Aerial crown-view tile of a tropical tree (Barro Colorado Island, Panama), acquired 20250124:
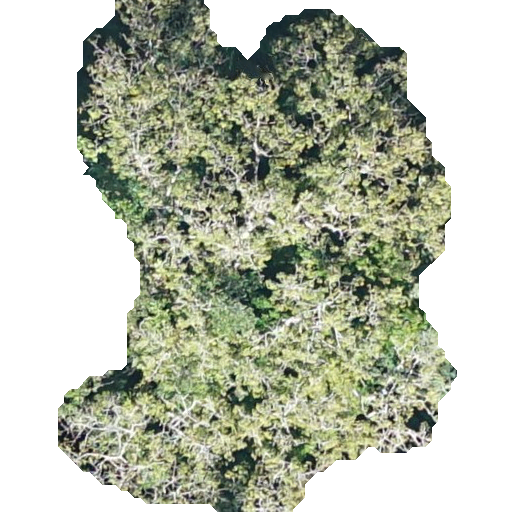
Species: Ceiba pentandra
GBIF accepted scientific name: Ceiba pentandra
Crown area: 232.969 m²